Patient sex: M
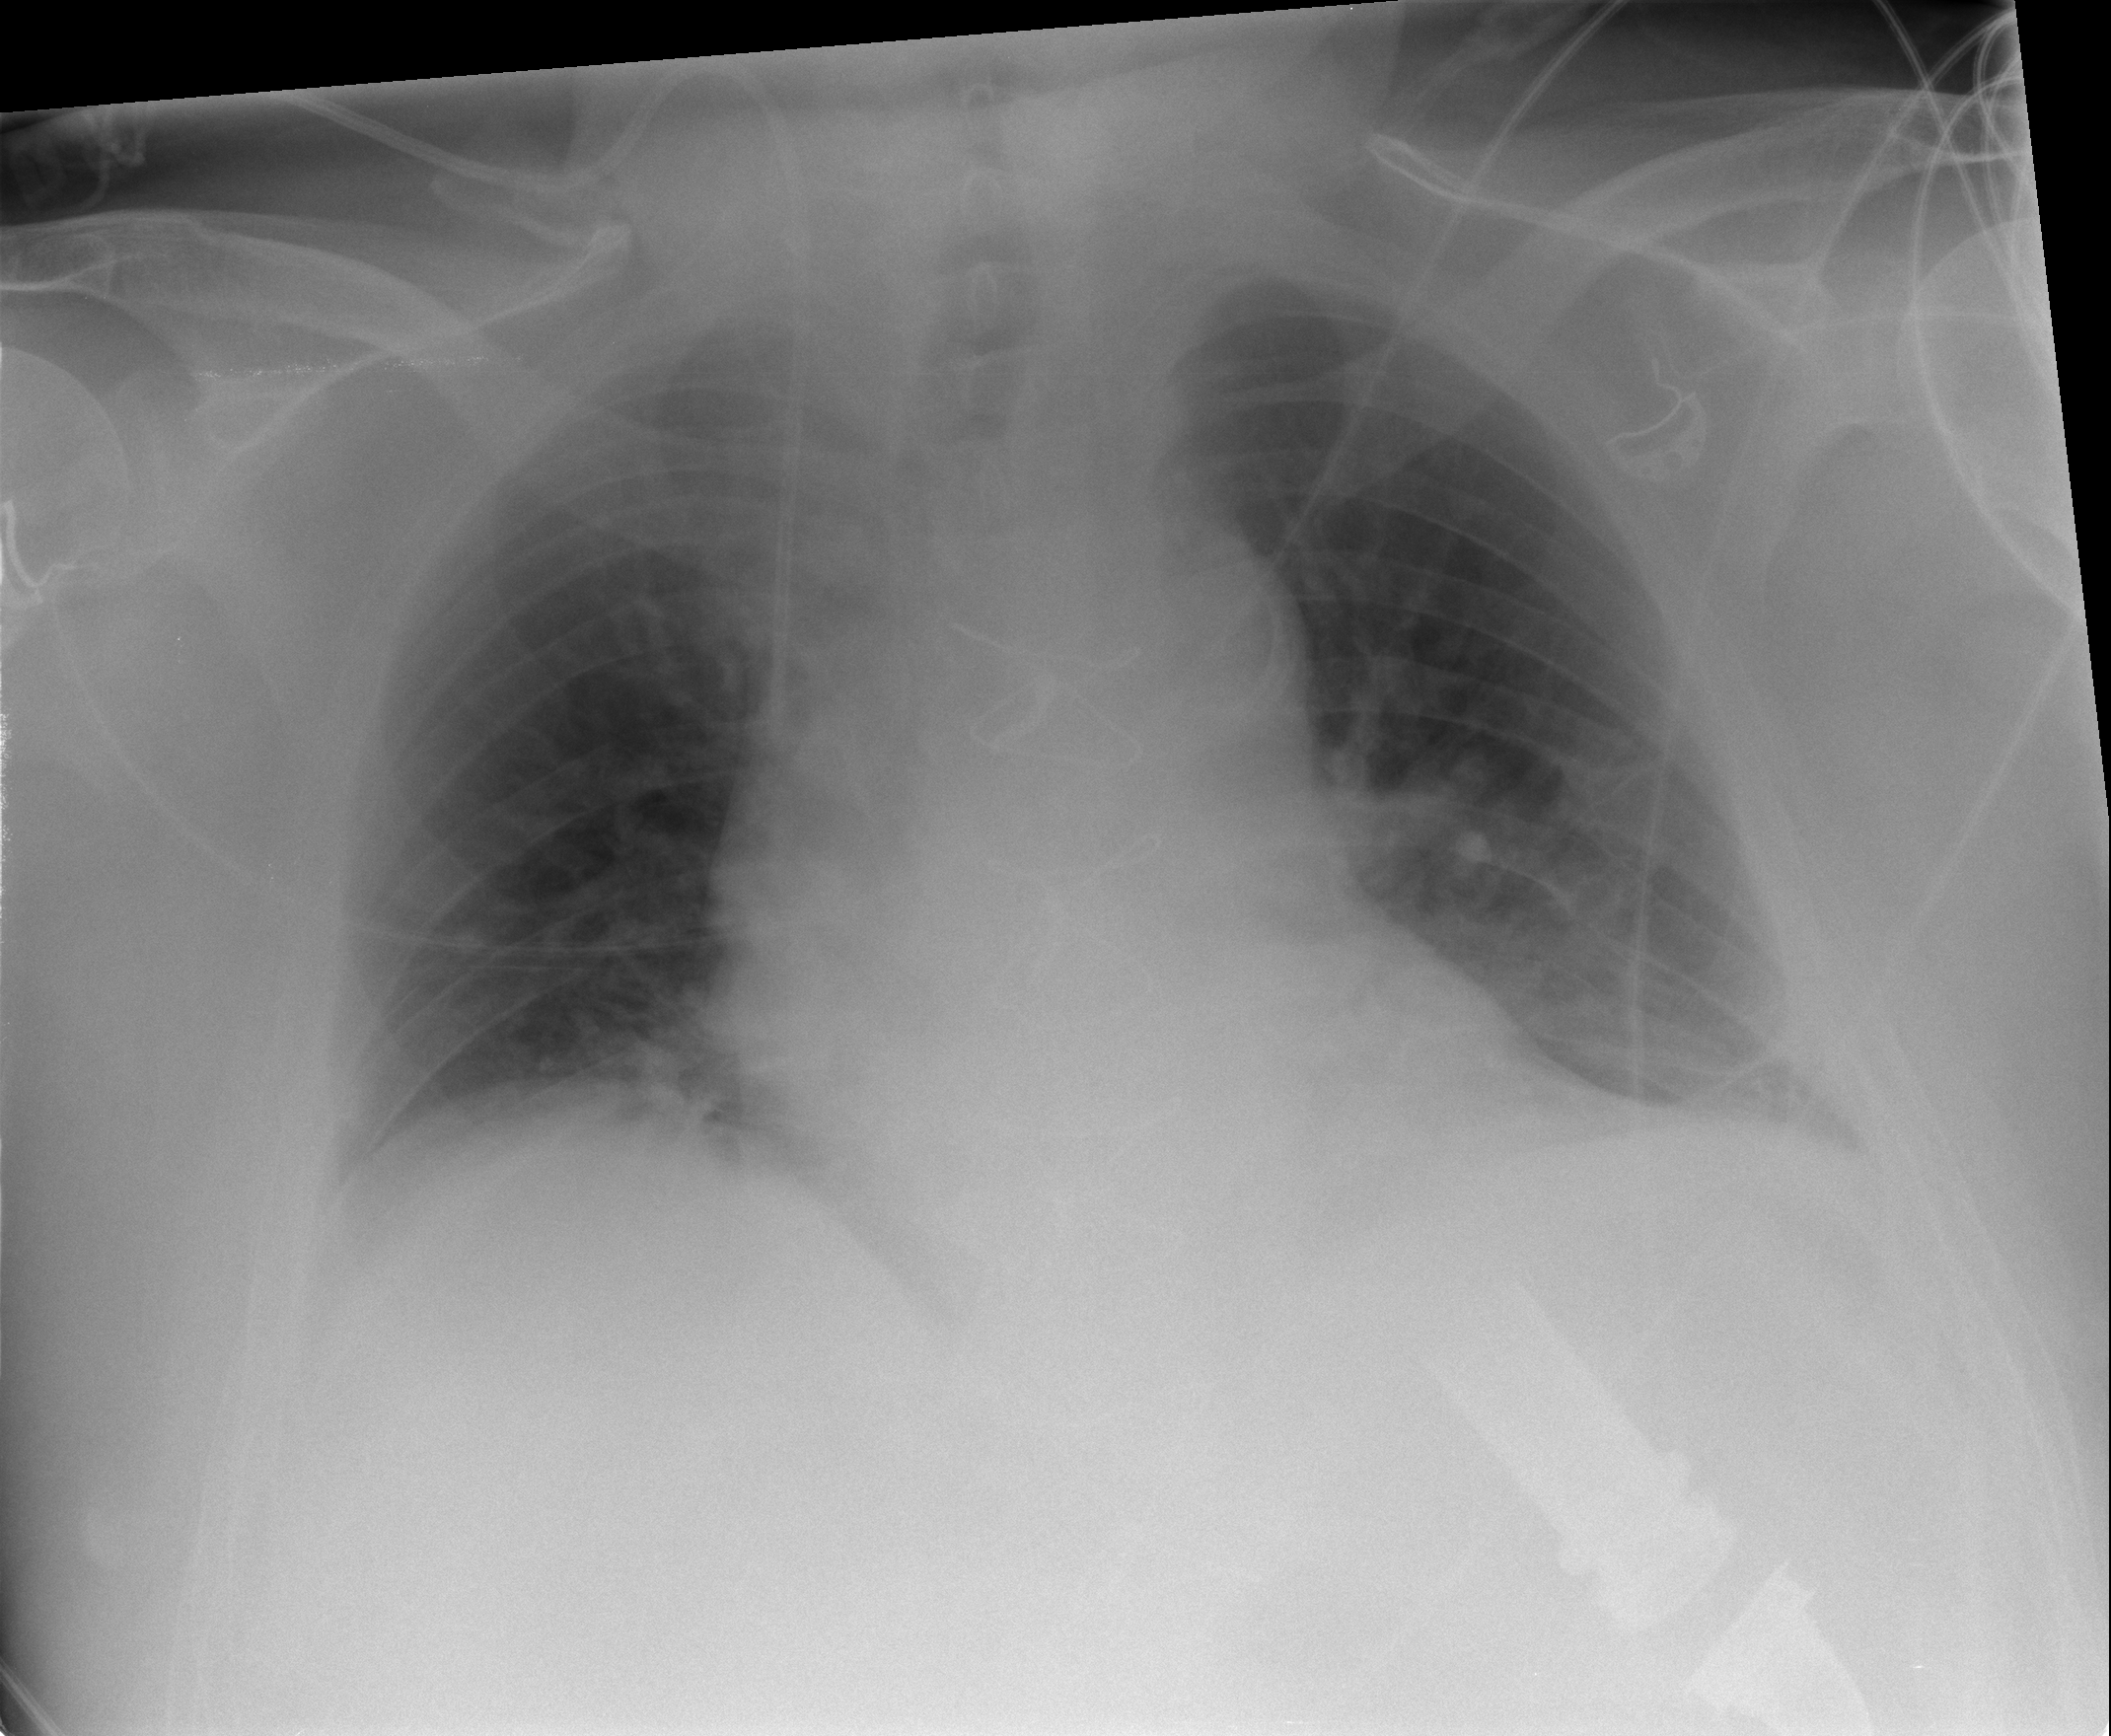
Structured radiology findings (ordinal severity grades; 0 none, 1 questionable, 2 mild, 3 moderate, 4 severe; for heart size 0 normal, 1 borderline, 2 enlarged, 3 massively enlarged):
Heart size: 0
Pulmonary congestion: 0
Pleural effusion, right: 0
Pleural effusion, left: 1
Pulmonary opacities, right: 0
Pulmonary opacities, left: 0
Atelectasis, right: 0
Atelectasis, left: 2